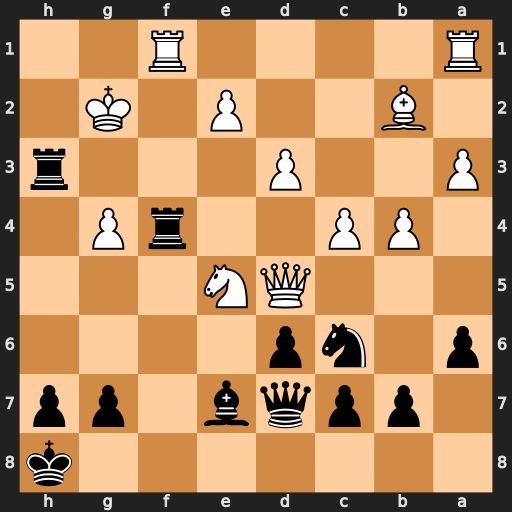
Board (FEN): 7k/1ppqb1pp/p1np4/3QN3/1PP2rP1/P2P3r/1B2P1K1/R4R2
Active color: b
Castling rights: -
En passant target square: -
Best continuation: Rxg4+ Kxh3 Nxe5